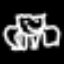
Label: frog